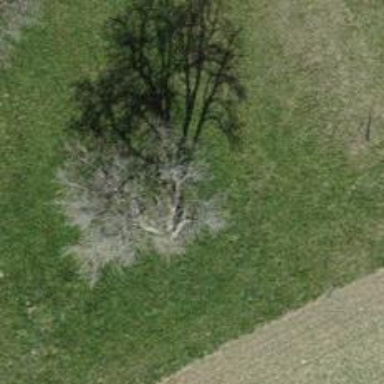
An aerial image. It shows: Beautiful tree in nature.